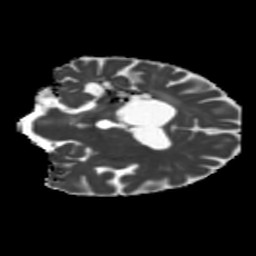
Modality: MD
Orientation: coronal
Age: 53
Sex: female
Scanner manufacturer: siemens
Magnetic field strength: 3 T
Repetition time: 5.25 s
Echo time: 0.08 s